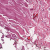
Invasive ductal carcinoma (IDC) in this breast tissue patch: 0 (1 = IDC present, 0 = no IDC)